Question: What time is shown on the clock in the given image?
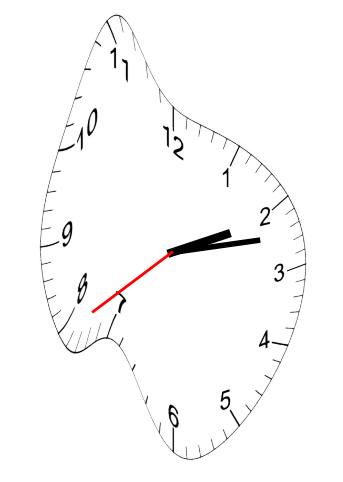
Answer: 02:12:39